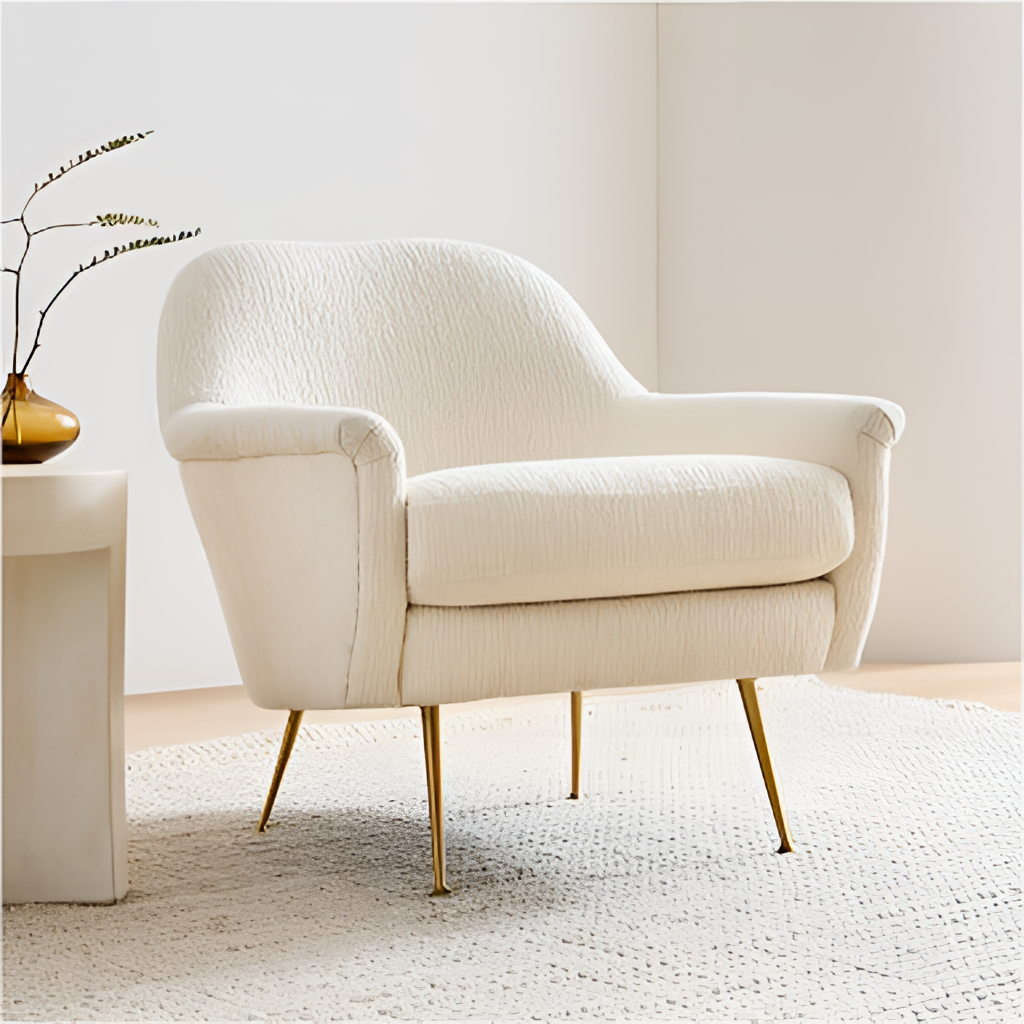
cream fabric armchair, living room, paint wallpaper, with solid pattern, wood flooring, with plank pattern, minimalist